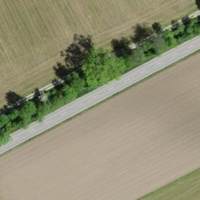
EUNIS habitat code: 52
Species observed at this site:
Allium ursinum